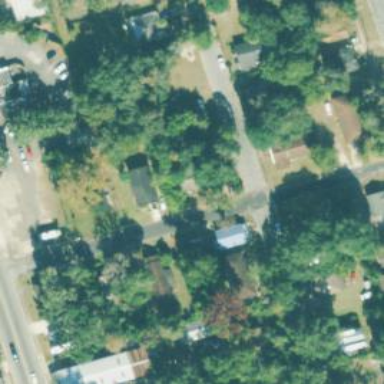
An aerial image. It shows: Alley classified as service road.